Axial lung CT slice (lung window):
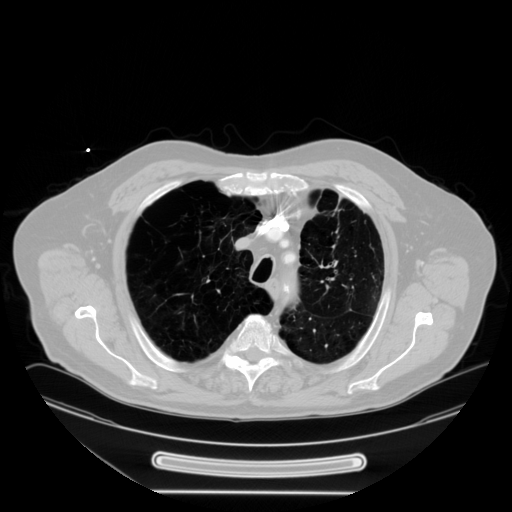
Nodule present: no